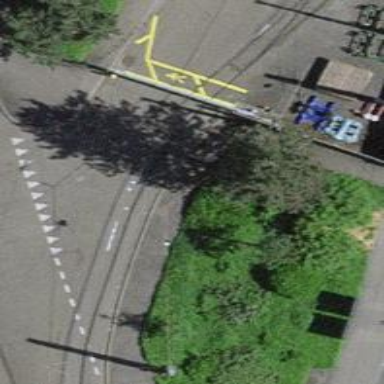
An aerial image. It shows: Tram railway with 1 track passing through service yard. The railway is electrified with contact line.